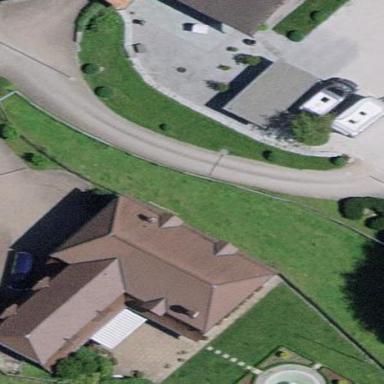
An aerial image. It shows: Residential building.